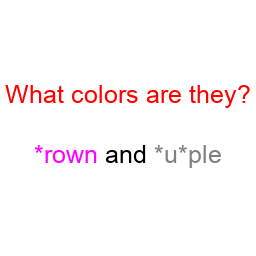
Color: magenta, gray
Color name shown: brown, purple
Background color: white
Question text color: red